Question: I want to customize my textview when pressed will look like this
how to do that ?

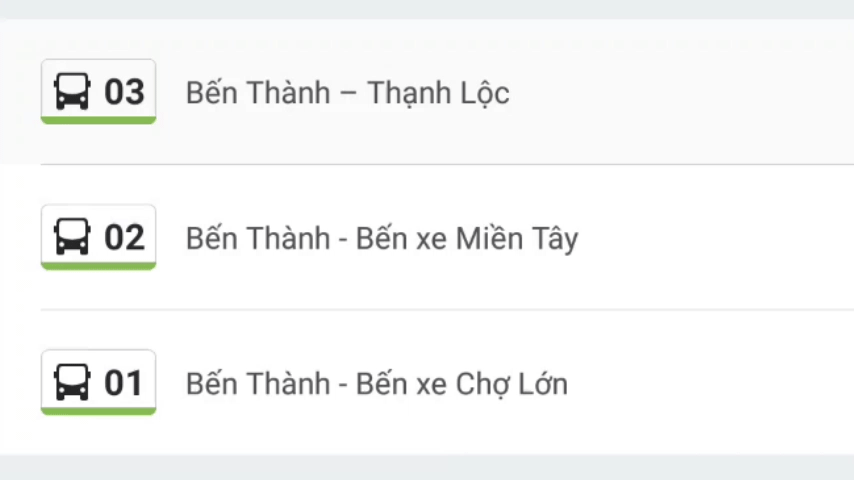
Answer: Create a 'ripple_effect.xml' file and add following code. 'res/drawable/ripple_effect.xml'
'''
<?xml version="1.0" encoding="utf-8"?>
<ripple xmlns:android="http://schemas.android.com/apk/res/android"
xmlns:tools="http://schemas.android.com/tools"
android:color="#f816a463"
tools:targetApi="lollipop">
<item android:id="@android:id/mask">
<shape android:shape="rectangle">
<solid android:color="#f816a463" />
</shape>
</item>
</ripple>
'''
see the link : <URL> implement it in your code where you want to add effect.